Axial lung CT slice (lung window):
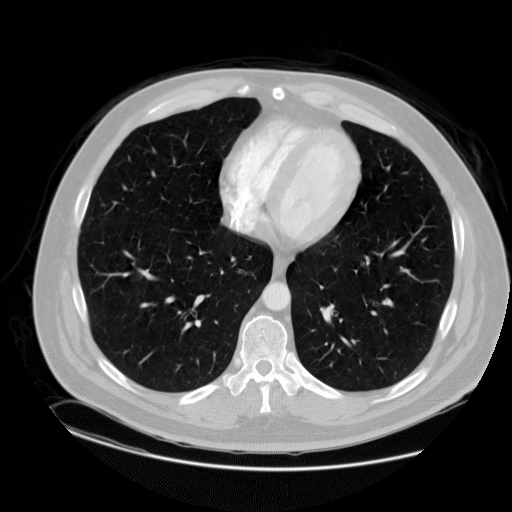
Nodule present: no